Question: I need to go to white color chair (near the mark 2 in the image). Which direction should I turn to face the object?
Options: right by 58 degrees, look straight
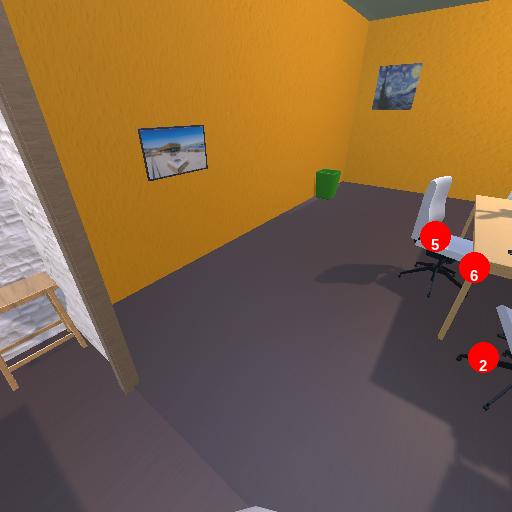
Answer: right by 58 degrees